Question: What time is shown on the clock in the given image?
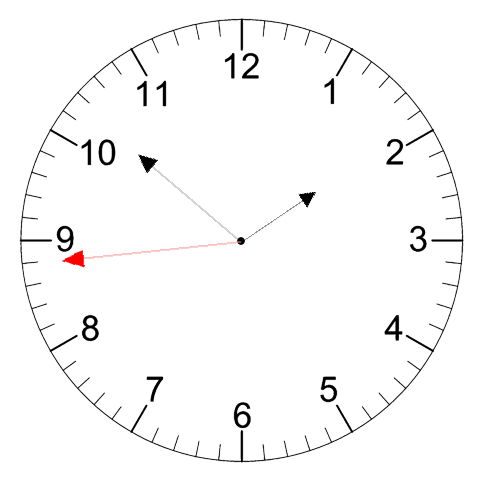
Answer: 01:51:44